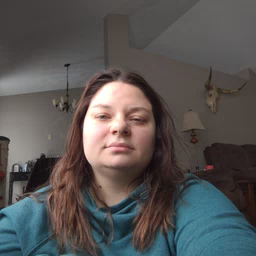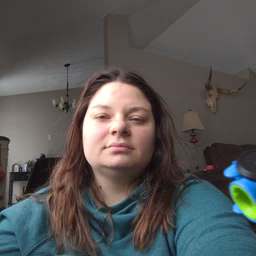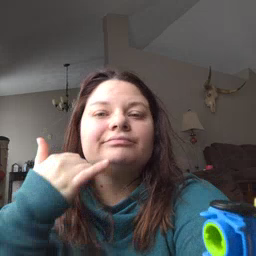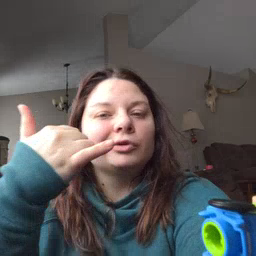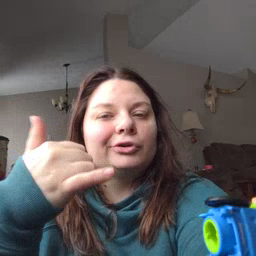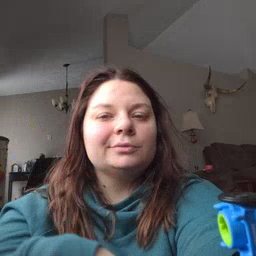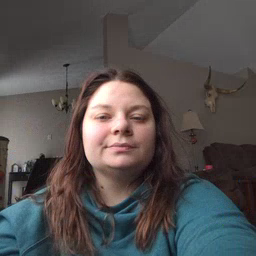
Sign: callonphone